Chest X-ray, PA view. Patient: 64 years old, sex M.
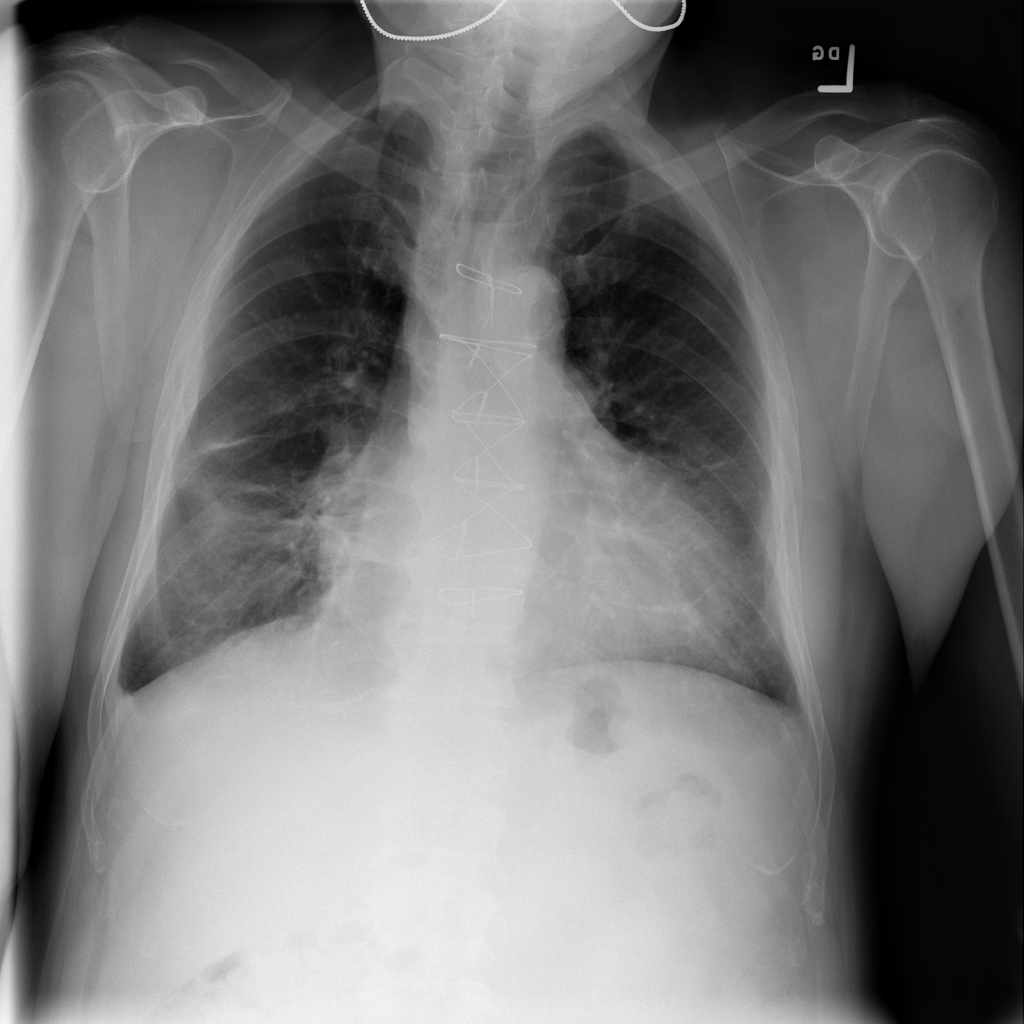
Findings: Effusion